Question: I am trying a basic project on Socket connections. I have created the following form:

The task is quite simple. I am going to send message from the left and then receive from the right.
My code is as follows:
'''
private bool _senderStarted = false;
private bool _listenerStarted = false;
private Socket sListener;
private ManualResetEvent listenerNotifier = new ManualResetEvent(false);
private Socket sSender;
private IPEndPoint senderEndpoint = null;
public Form1()
{
InitializeComponent();
}
private void Form1_Load(object sender, EventArgs e)
{
// Create sockets
sListener = new Socket(AddressFamily.InterNetwork, SocketType.Stream, ProtocolType.Tcp);
sSender = new Socket(AddressFamily.InterNetwork, SocketType.Stream, ProtocolType.Tcp);
}
private void btnSenderStart_Click(object sender, EventArgs e)
{
_senderStarted = true;
btnSenderStart.Enabled = false;
btnSenderStop.Enabled = true;
txtMessage.Enabled = true;
btnSend.Enabled = true;
txtMessage.Clear();
txtMessage.Focus();
lstSender.Items.Clear();
// Create sender endpoint
string[] arr = txtSenderIP.Text.Split(new char[] { '.' }, StringSplitOptions.RemoveEmptyEntries);
byte[] ips = arr.Select(x => byte.Parse(x)).ToArray();
IPAddress senderAddress = new IPAddress(ips);
senderEndpoint = new IPEndPoint(senderAddress, (int)txtSenderPort.Value);
sSender.Connect(senderEndpoint);
}
private void btnListenerStart_Click(object sender, EventArgs e)
{
_listenerStarted = true;
btnListenerStart.Enabled = false;
btnListenerStop.Enabled = true;
lstListener.Items.Clear();
// Create listener endpoint
string[] arr = txtListenerIP.Text.Split(new char[] { '.' }, StringSplitOptions.RemoveEmptyEntries);
byte[] ips = arr.Select(x => byte.Parse(x)).ToArray();
IPAddress listenerAddress = new IPAddress(ips);
IPEndPoint listenerEndpoint = new IPEndPoint(listenerAddress, (int)txtSenderPort.Value);
// Bind listener to endpoint
sListener.Bind(listenerEndpoint);
bwListener.RunWorkerAsync();
}
private void btnSenderStop_Click(object sender, EventArgs e)
{
_senderStarted = false;
btnSenderStart.Enabled = true;
btnSenderStop.Enabled = false;
txtMessage.Enabled = false;
btnSend.Enabled = false;
txtMessage.Clear();
}
private void btnListenerStop_Click(object sender, EventArgs e)
{
_listenerStarted = false;
btnListenerStart.Enabled = true;
btnListenerStop.Enabled = false;
}
#region Listener
private void AcceptCallback(IAsyncResult ar)
{
// Signal the main thread to continue.
listenerNotifier.Set();
// Get the socket that handles the client request.
Socket listener = (Socket)ar.AsyncState;
Socket handler = listener.EndAccept(ar);
// Create the state object.
StateObject listenerState = new StateObject();
listenerState.workSocket = handler;
handler.BeginReceive(listenerState.buffer, 0, StateObject.BufferSize, 0, new AsyncCallback(ReadCallback), listenerState);
}
public void ReadCallback(IAsyncResult ar)
{
String content = String.Empty;
// Retrieve the state object and the handler socket from the asynchronous state object.
StateObject state = (StateObject)ar.AsyncState;
Socket handler = state.workSocket;
// Read data from the client socket.
int bytesRead = handler.EndReceive(ar);
if (bytesRead > 0)
{
// There might be more data, so store the data received so far.
state.sb.Append(Encoding.ASCII.GetString(state.buffer, 0, bytesRead));
// Check for end-of-file tag. If it is not there, read more data.
content = state.sb.ToString();
this.Invoke(new MethodInvoker(delegate()
{
lstListener.Items.Add(content);
}));
}
}
#endregion
private void btnSend_Click(object sender, EventArgs e)
{
byte[] byteData = Encoding.ASCII.GetBytes(txtMessage.Text);
sSender.Send(byteData);
txtMessage.Clear();
txtMessage.Focus();
}
private void bwListener_DoWork(object sender, DoWorkEventArgs e)
{
sListener.Listen(10);
while (_listenerStarted)
{
// Set the event to nonsignaled state.
listenerNotifier.Reset();
// Start an asynchronous socket to listen for connections.
sListener.BeginAccept(new AsyncCallback(AcceptCallback), sListener);
// Wait until a connection is made before continuing.
listenerNotifier.WaitOne();
}
}
'''
I can send a mesasage successfully as seen in the image. but when I try to send the second message altough it seems to send the message listener does not receive any message at all. What am I missing, or what should I fix?
Regards.
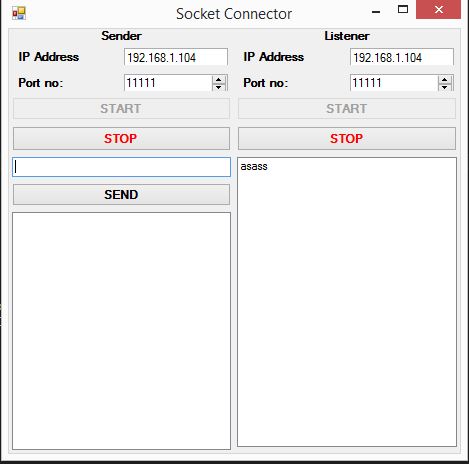
Answer: You are not initiating a subsequent receive operation. Once the first one completes, your code does not try to receive any more data. If you call 'BeginReceive()' again after you're done processing a given receive operation, you should successfully read more data.
For example:
'''
public void ReadCallback(IAsyncResult ar)
{
String content = String.Empty;
// Retrieve the state object and the handler socket from the asynchronous state object.
StateObject state = (StateObject)ar.AsyncState;
Socket handler = state.workSocket;
// Read data from the client socket.
int bytesRead = handler.EndReceive(ar);
if (bytesRead > 0)
{
// There might be more data, so store the data received so far.
state.sb.Append(Encoding.ASCII.GetString(state.buffer, 0, bytesRead));
// Check for end-of-file tag. If it is not there, read more data.
content = state.sb.ToString();
this.Invoke(new MethodInvoker(delegate()
{
lstListener.Items.Add(content);
}));
handler.BeginReceive(state.buffer, 0, StateObject.BufferSize, 0, new AsyncCallback(ReadCallback), state);
}
}
'''